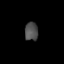
Tissue: lung
Cell type: Epithelial cells
Senescence score: 0.551
Nuclear area (px): 238
Mean DAPI intensity: 78.899